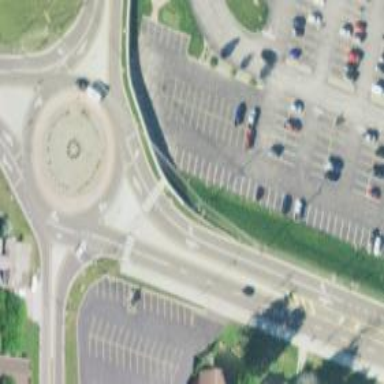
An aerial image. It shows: Marked road crossing.